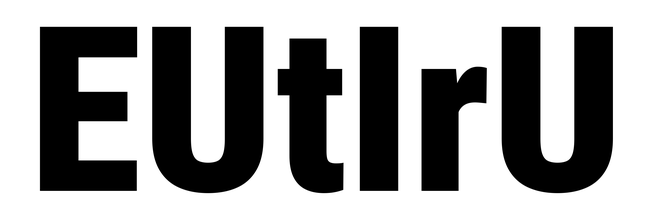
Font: Roboto_Condensed_Black